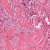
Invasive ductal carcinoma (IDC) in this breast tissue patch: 1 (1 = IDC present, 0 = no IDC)